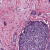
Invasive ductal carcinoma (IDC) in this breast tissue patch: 1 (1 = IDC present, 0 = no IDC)